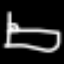
Label: bed